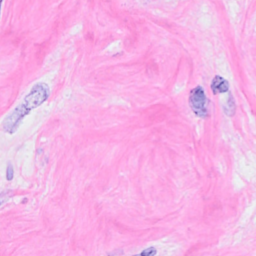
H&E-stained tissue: Breast